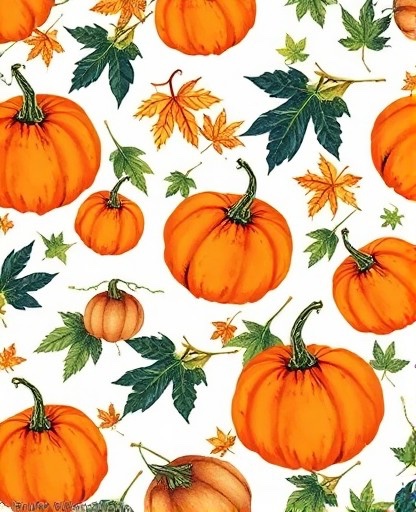
Category: Halloween